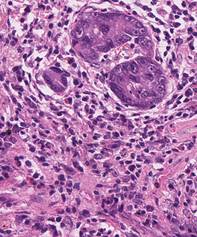
Tumor epithelial tissue: yes
Tumor-associated stroma tissue: yes
Normal tissue: no